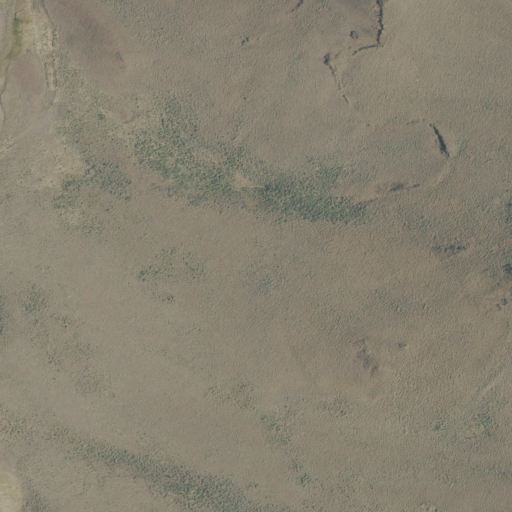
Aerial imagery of plain(s) in Oregon named Stergen Meadows containing shrub and woody wetlands